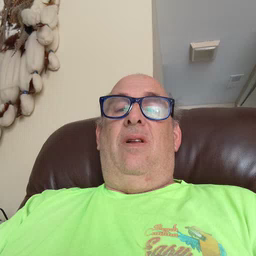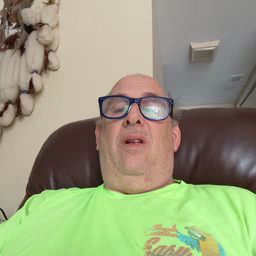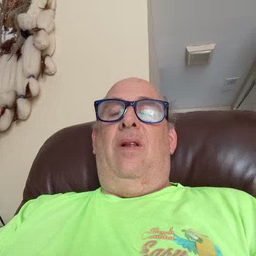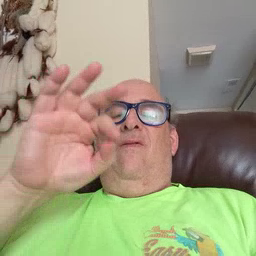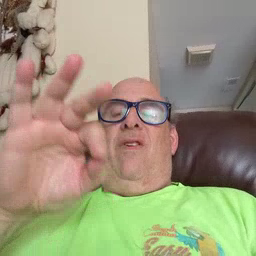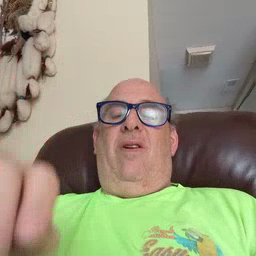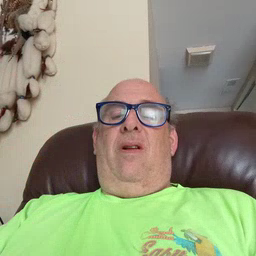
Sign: frenchfries